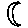
Label: moon